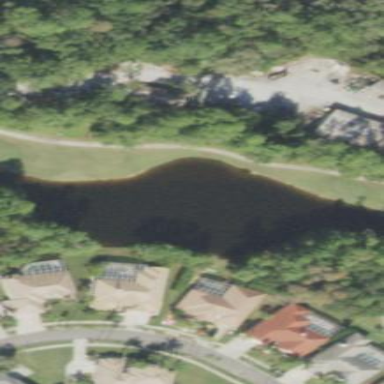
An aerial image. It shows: Pond with natural water.